Field crop: maize
Growth stage: 2
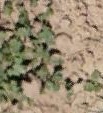
Species: convolvulus